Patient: sex F, age 52
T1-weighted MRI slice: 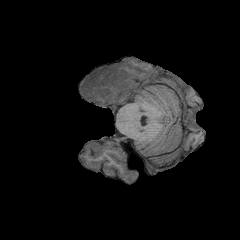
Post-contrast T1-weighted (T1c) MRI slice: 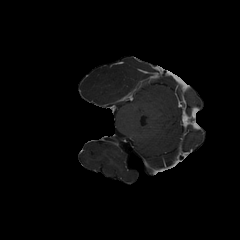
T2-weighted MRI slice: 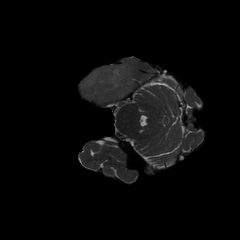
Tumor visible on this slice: yes
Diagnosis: Glioblastoma, IDH-wildtype
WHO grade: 4